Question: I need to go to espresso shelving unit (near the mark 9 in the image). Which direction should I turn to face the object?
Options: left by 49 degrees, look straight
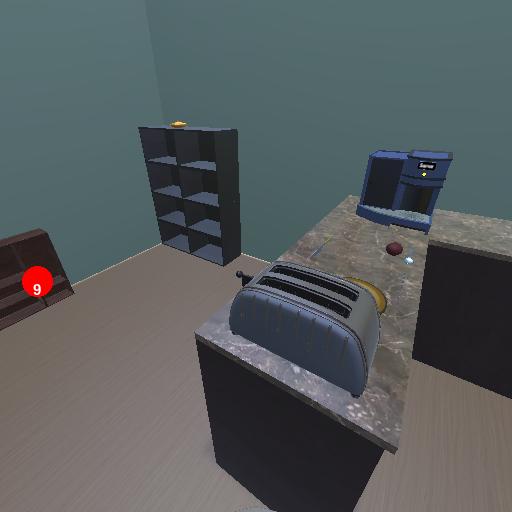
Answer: left by 49 degrees